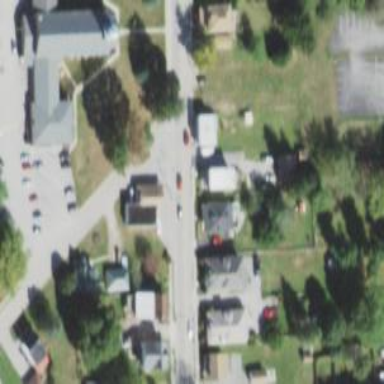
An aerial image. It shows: Left sidewalk along asphalt tertiary road.